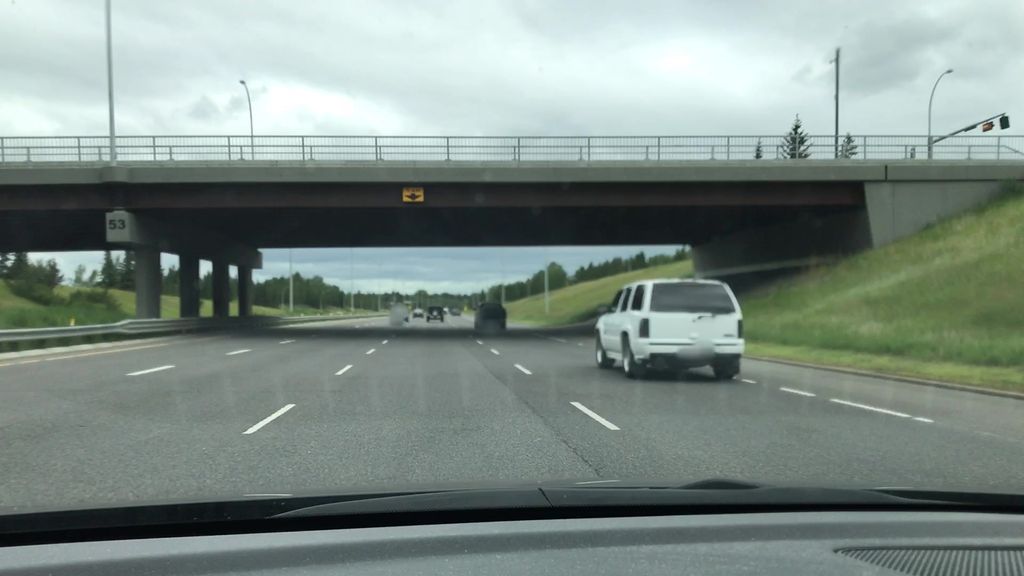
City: edmonton